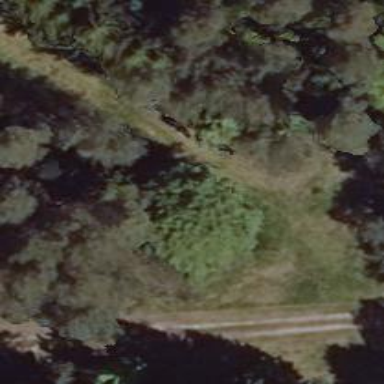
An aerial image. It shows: Path covered in grass.